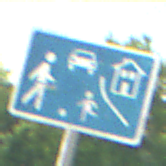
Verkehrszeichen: BeginnVerkehrsberuhigterBereich
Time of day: Midday
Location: Outdoor (RoadRail)
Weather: PartlyCloudy
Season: NotSpecified
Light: Natural